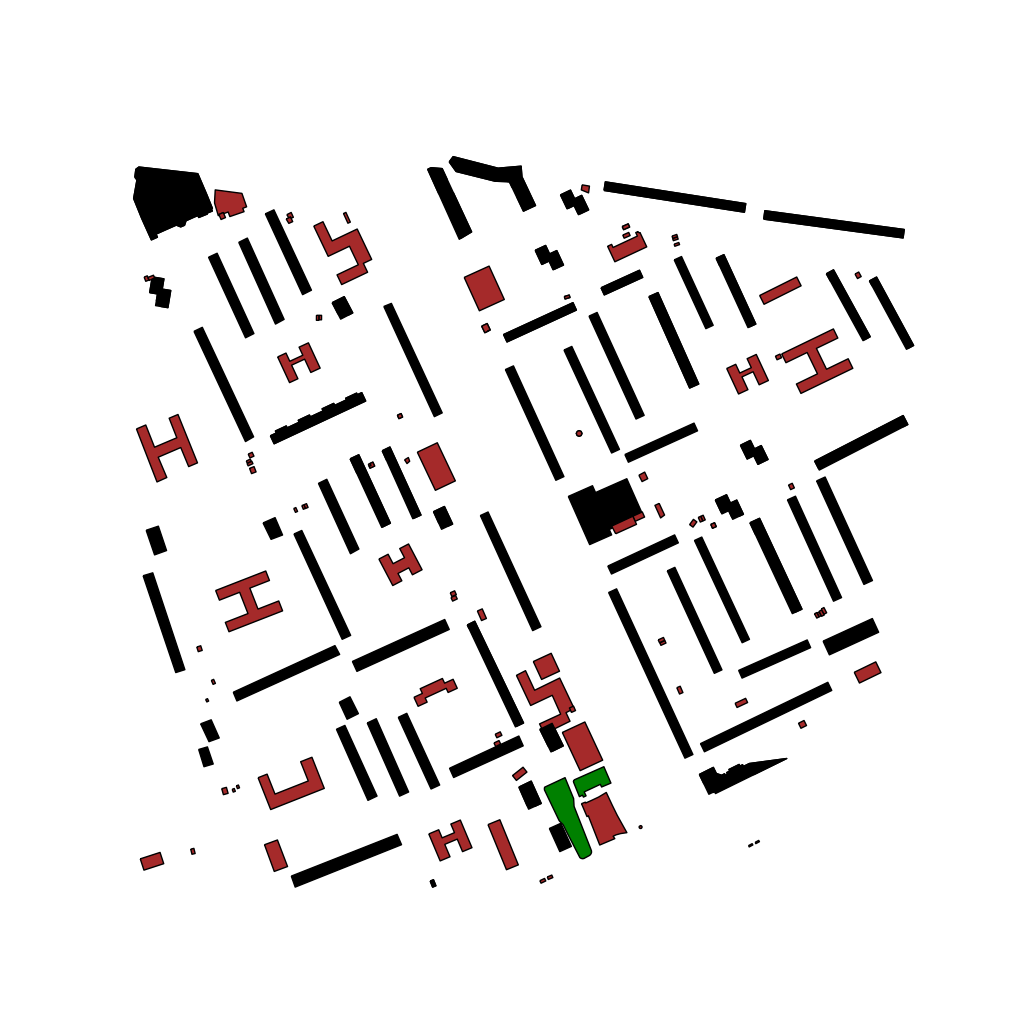
Tags: overhead vector_map, business, recreation, residential, special, modern, soviet, high_rise, individual_rise, low_rise, density_2, Building, Facility, Park, Playground, 1.0 km²